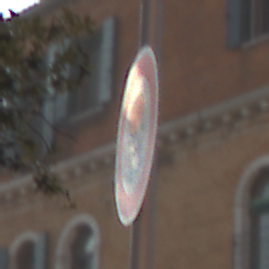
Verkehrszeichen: VerbotFahrzeugeWassergefaehrdenderLadung
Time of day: MorningAfternoon
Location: Outdoor (Urban)
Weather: Clear
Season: NotSpecified
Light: Natural